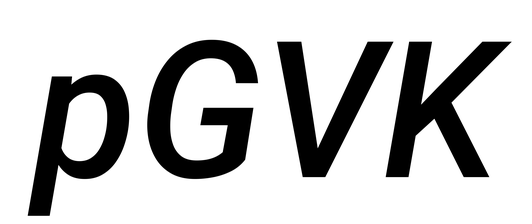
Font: Roboto-Italic_Medium_Italic